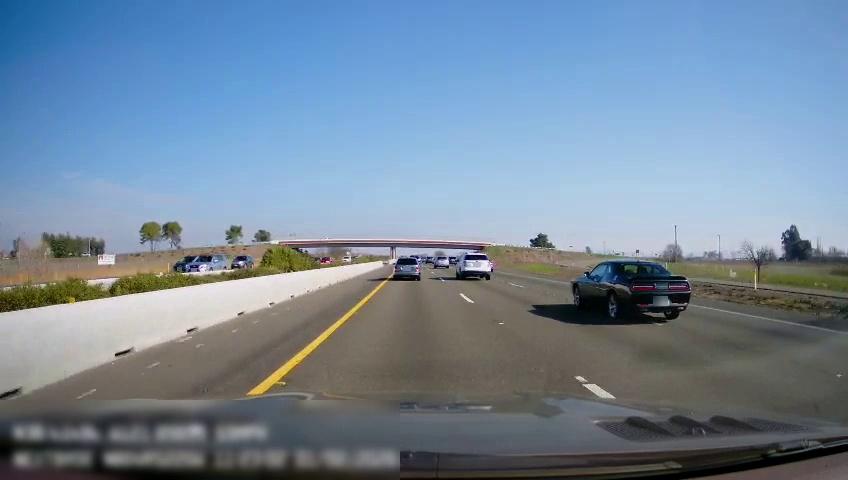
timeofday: Day
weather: Sunny
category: Drivable Space
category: Vehicles | Car
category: Vehicles | SUV
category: Vehicles | Car
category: Vehicles | Car
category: Vehicles | SUV
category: Vehicles | SUV
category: Vehicles | SUV
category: Vehicles | Car
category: Vehicles | SUV
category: Lanes | Current Lane
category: Lanes | Current Lane
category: Lanes | Alternate Lane
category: Lanes | Alternate Lane